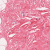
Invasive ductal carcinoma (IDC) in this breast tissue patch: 0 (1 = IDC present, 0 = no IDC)